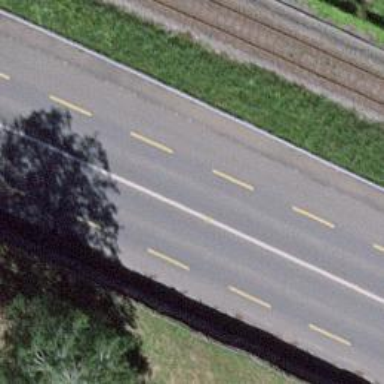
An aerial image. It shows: Primary highway with dedicated lane for cyclists.